Question: i have a MS access database with a table such as the one below and i am trying to figure out the sql needed to determine the total number of times the date changes across all the fields for each defectID record.
also, note that each day i add a field to the table, so if this can be made dynamic that would be best.
when there are no dates i would like the result to display 0 (zero)

thanks all
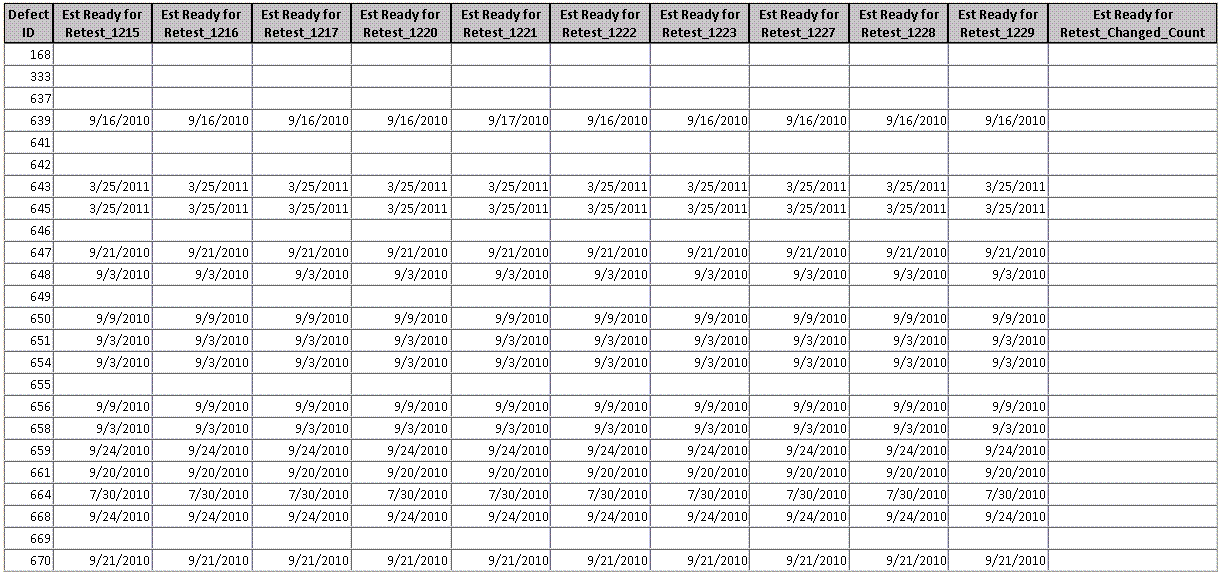
Answer: you definitely have a normalization issue here.
you should consider moving the date to another table - maybe similar to the following:
'''
Retest Estimate
-----------------
defect_id
estimate_date
ready_date
'''